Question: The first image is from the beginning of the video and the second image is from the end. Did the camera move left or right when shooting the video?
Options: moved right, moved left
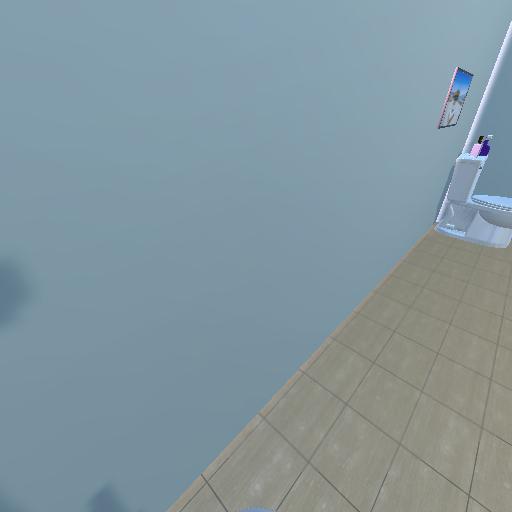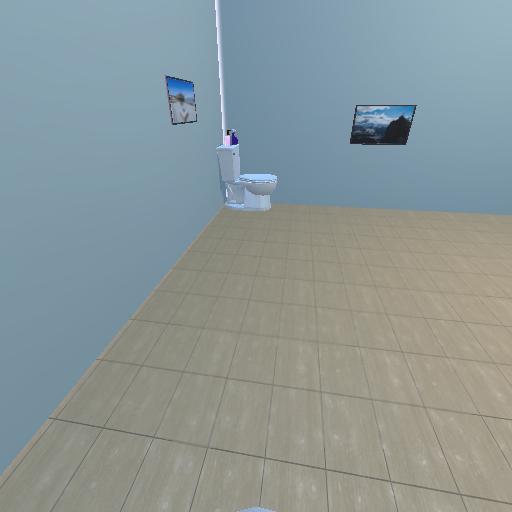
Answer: moved right